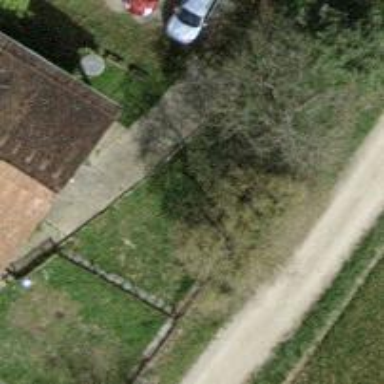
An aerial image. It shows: Unpaved driveway designed for service vehicles.